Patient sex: F
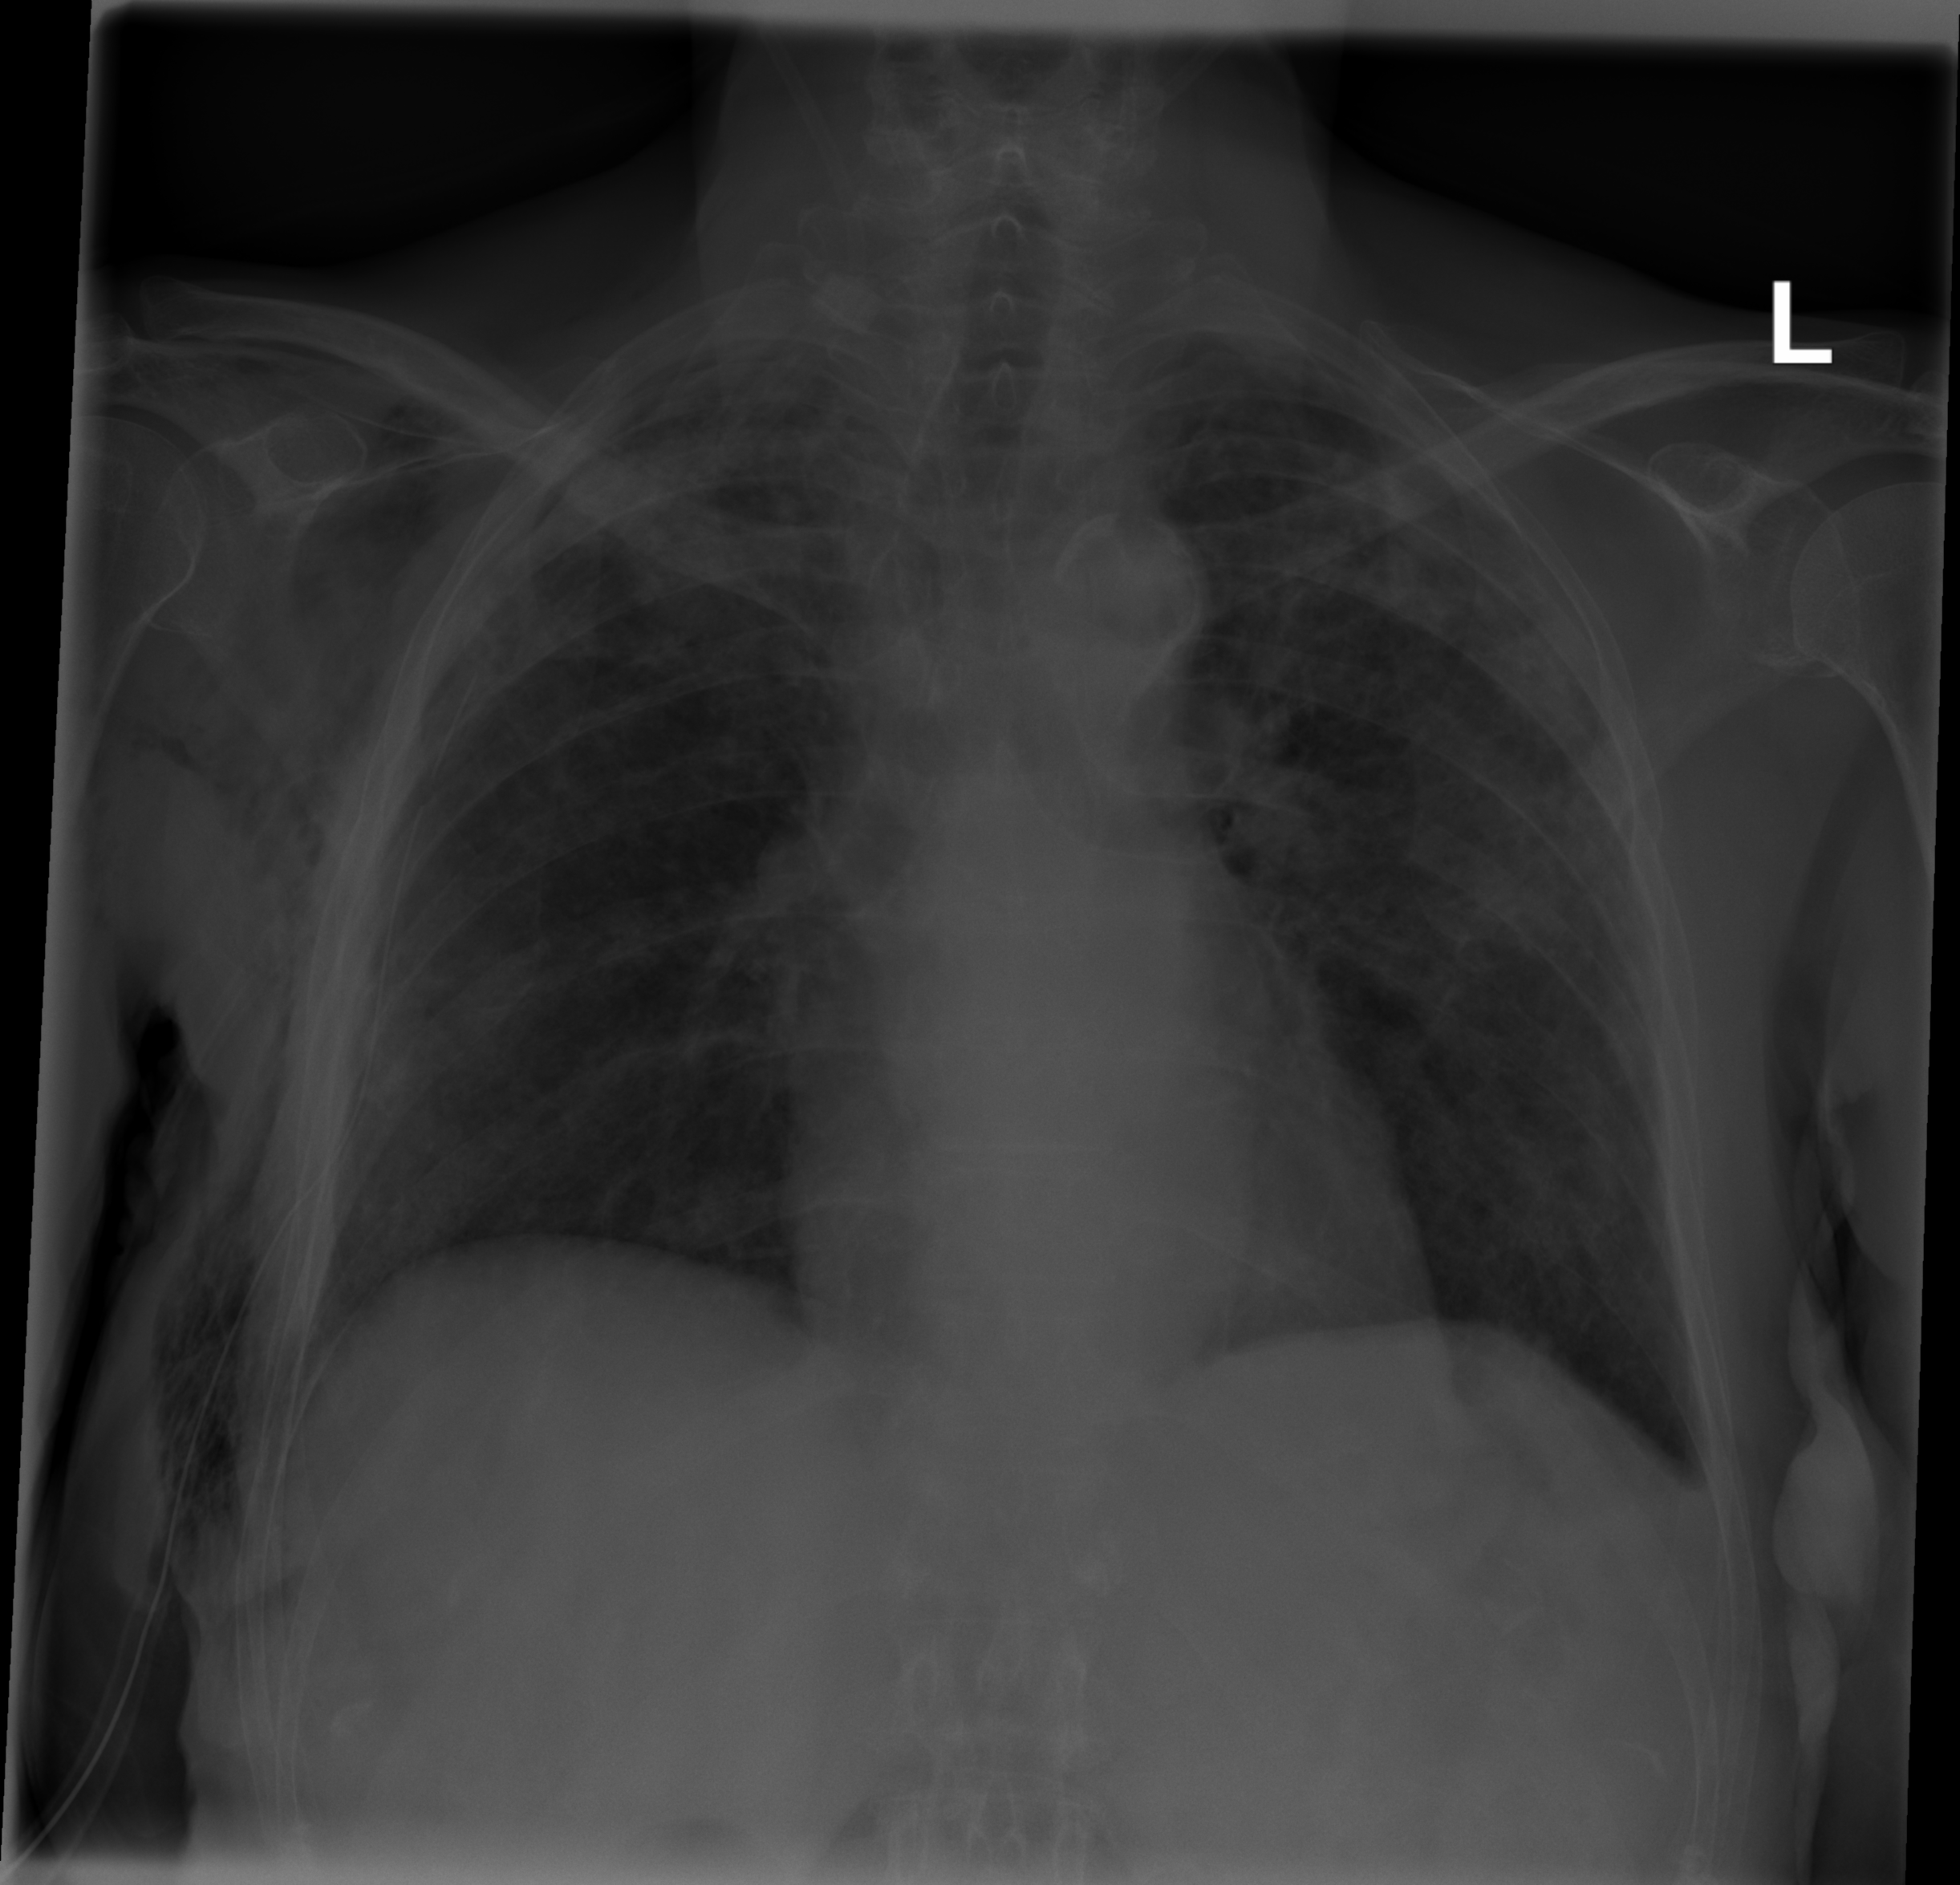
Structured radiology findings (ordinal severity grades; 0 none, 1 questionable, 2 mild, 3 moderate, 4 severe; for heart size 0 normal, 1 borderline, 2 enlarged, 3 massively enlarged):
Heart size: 0
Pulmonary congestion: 0
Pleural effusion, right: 0
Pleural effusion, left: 0
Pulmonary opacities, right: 2
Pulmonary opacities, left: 2
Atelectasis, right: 0
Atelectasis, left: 0